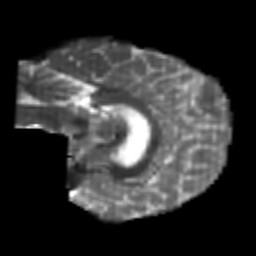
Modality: T2w
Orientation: sagittal
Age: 25
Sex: male
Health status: healthy
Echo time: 0.074 s